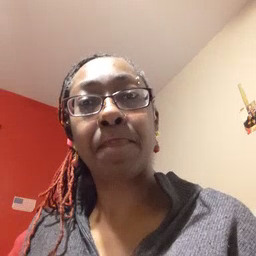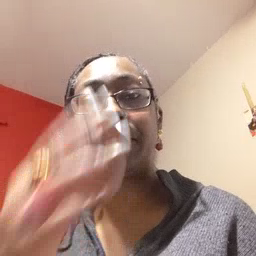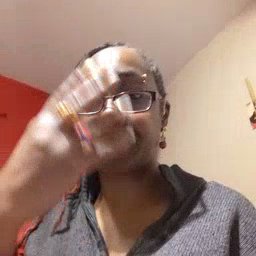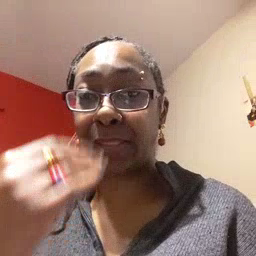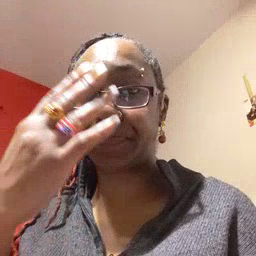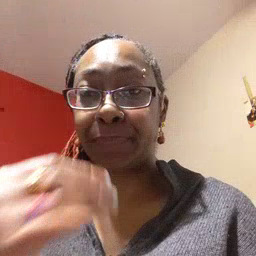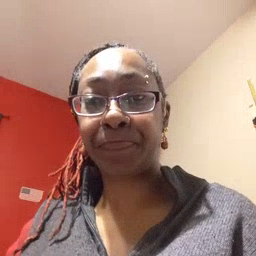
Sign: sleepy